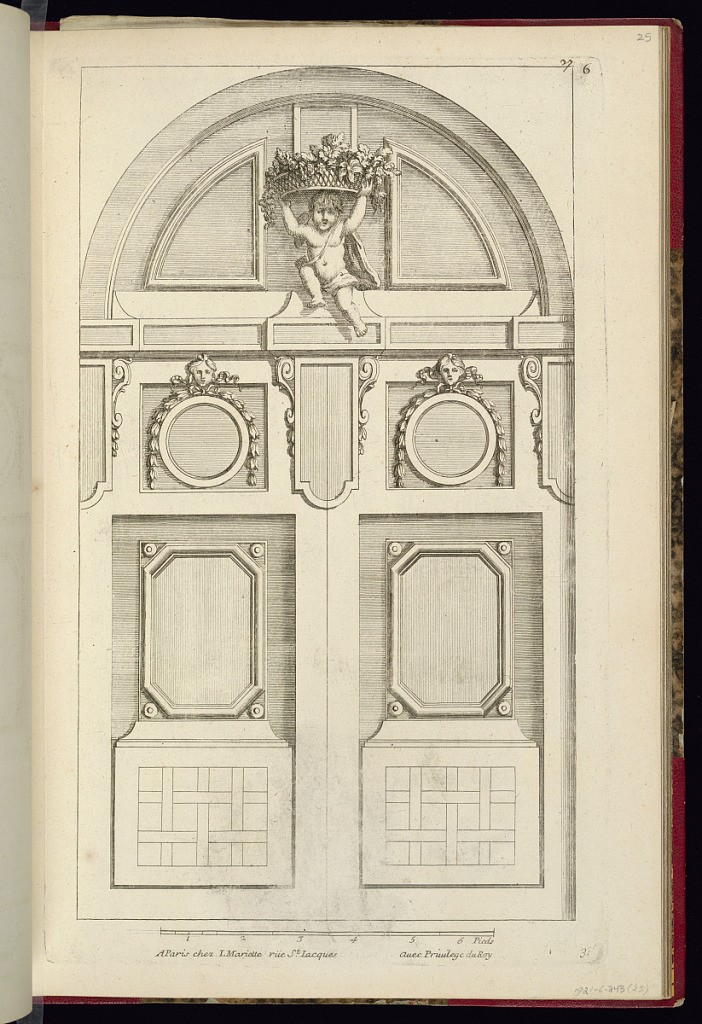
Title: Porte-Cochère Design
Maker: Laurent Francart, French, active 1681-1690
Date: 1707-1742
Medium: Etching and engraving on laid paper
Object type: Print
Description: Design for a porte-cochère with a sculpted putto seated on the balustrade holding a basket on his head. The two doors have rondels at the top, crowned by mascarons and festoons. At the bottom of the plate is a scale bar of six French feet ("6 Pieds"). The plate is numbered twice, but not signed.